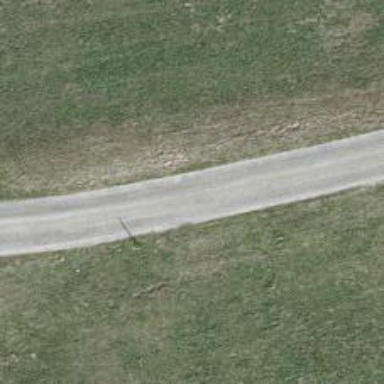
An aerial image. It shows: Unclassified paved road.